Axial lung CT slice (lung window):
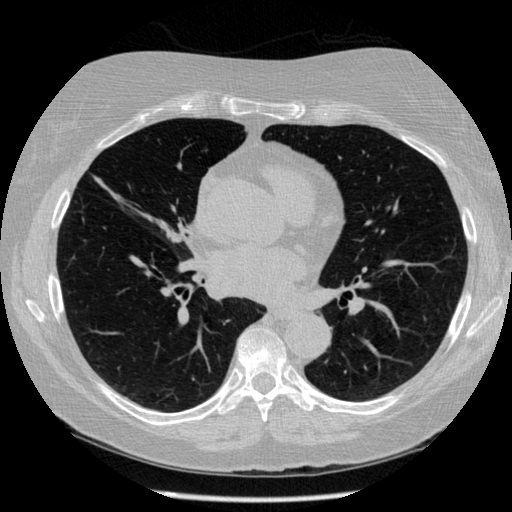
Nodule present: no